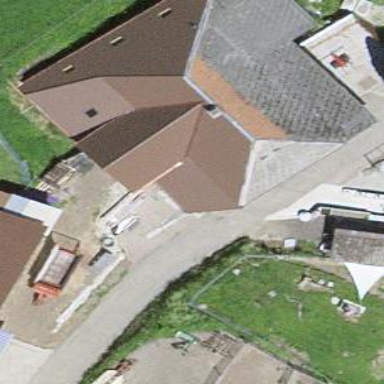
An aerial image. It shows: Farm building.